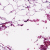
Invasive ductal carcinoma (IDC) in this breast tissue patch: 0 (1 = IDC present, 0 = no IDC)